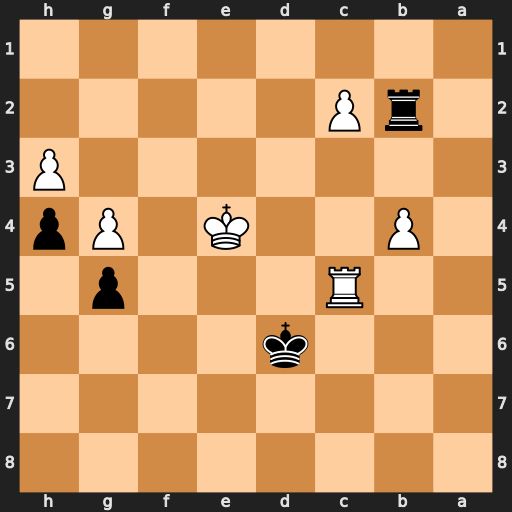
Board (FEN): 8/8/3k4/2R3p1/1P2K1Pp/7P/1rP5/8
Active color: b
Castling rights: -
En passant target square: -
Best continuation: Rxb4+ Kf5 Kxc5